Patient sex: M
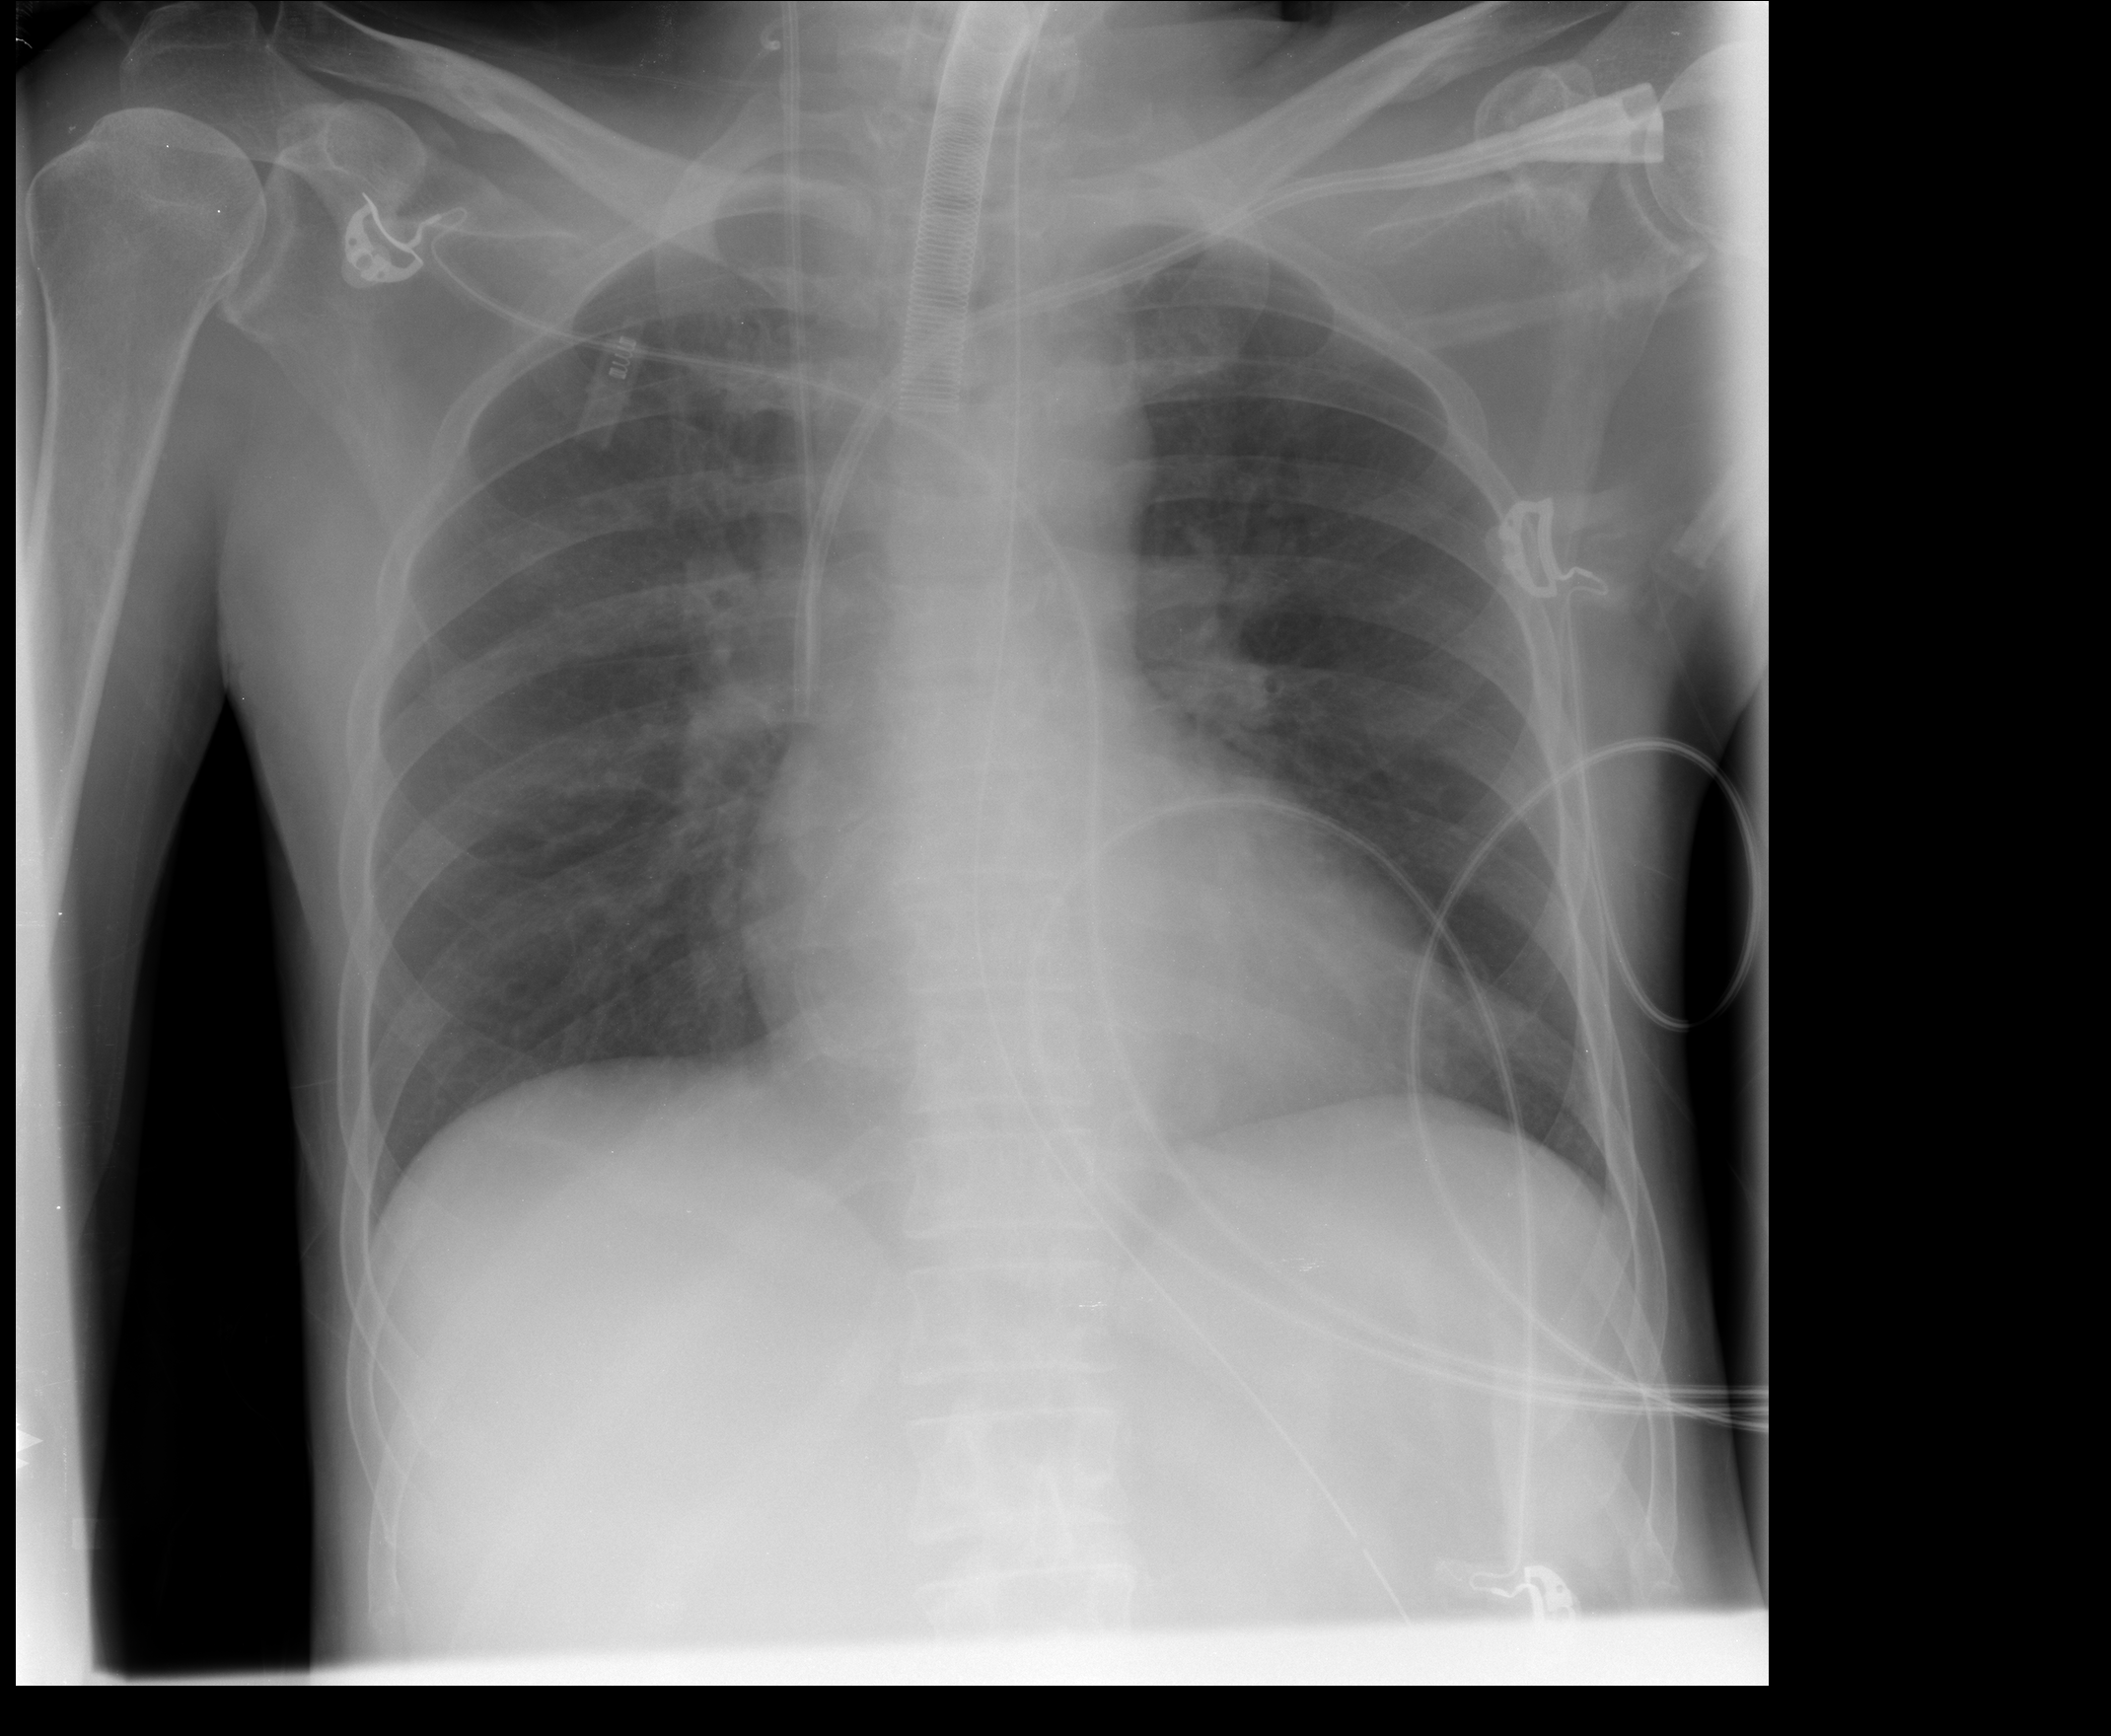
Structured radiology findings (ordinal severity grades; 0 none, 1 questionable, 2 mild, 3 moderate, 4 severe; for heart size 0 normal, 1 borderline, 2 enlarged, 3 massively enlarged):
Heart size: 0
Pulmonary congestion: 2
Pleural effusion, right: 0
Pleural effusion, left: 0
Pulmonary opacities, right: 0
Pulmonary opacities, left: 0
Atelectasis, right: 0
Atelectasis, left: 0